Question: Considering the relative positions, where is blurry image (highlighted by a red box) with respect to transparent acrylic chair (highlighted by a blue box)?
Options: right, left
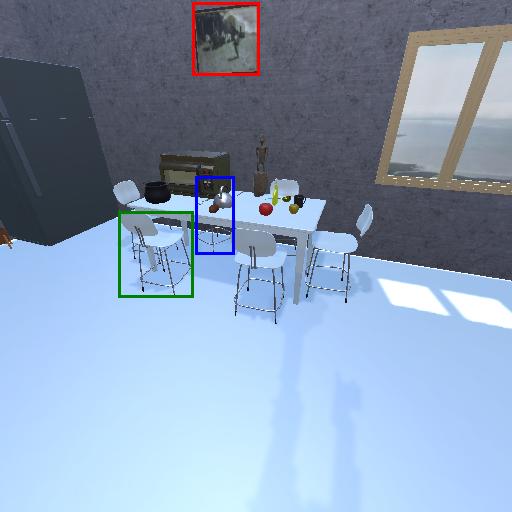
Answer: right